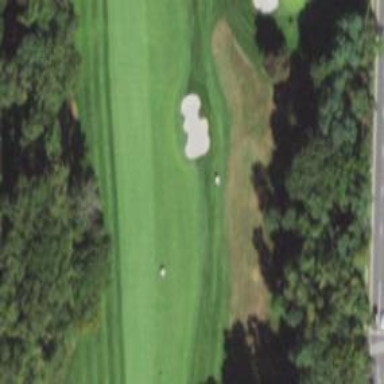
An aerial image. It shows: View of golf hole.